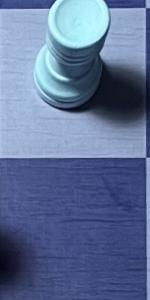
Label: Empty